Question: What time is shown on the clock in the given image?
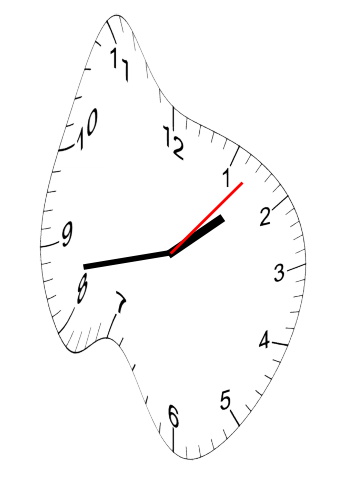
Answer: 01:43:07